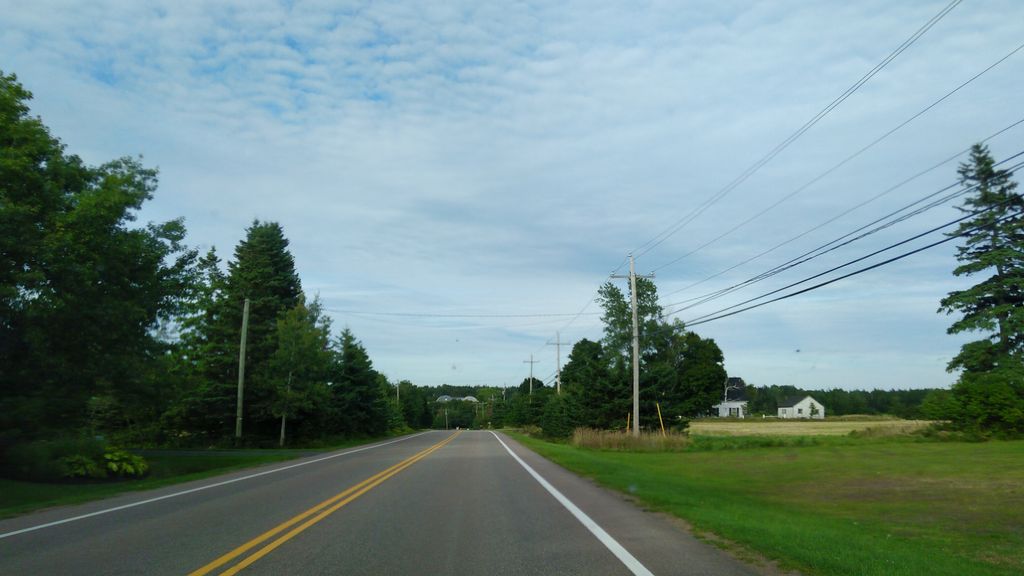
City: charlottetown